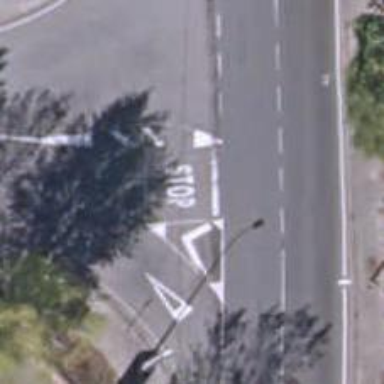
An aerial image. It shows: Road with stop sign.